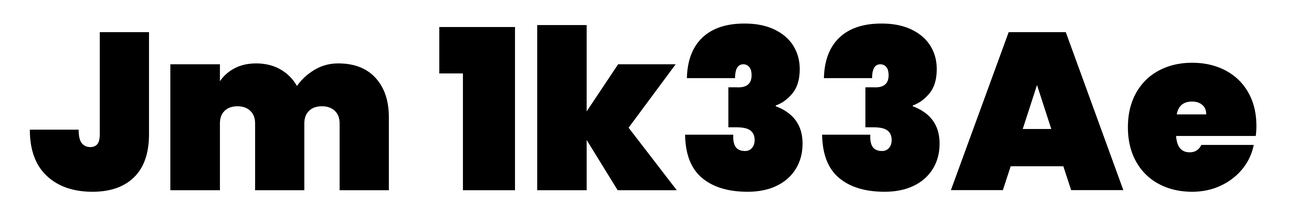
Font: Poppins-Black